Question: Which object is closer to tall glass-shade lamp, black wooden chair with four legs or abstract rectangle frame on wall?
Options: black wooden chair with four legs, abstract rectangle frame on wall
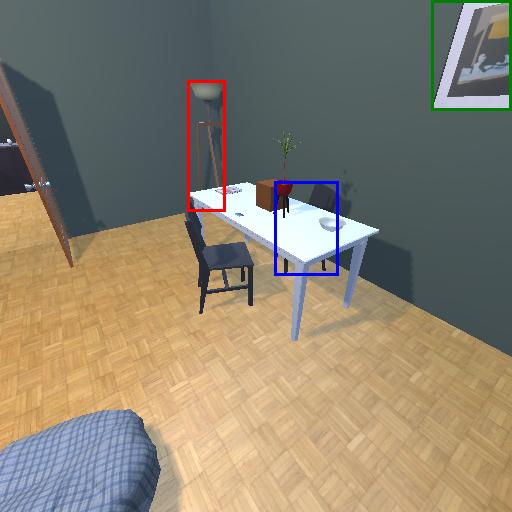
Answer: black wooden chair with four legs